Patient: sex M, age 49
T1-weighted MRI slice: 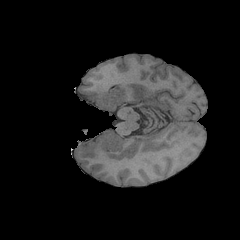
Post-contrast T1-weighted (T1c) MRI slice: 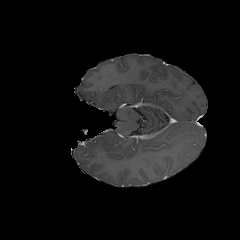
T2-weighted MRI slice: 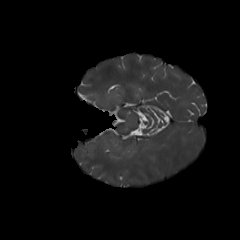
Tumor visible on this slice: yes
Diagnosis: Glioblastoma, IDH-wildtype
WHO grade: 4